Question: My indexed data don't have a photo, so I don't want to show a photo, I only want the title and description:

I have tried to set:
attributes.thumbnailData = nil
But it stil shows this blank image.
'''
static func setupSearchableContentForSpotlight() {
let realm = try! Realm(configuration:Constants.realmConfigration.wordsConfigration)
var words: Results<Word>!
words = realm.objects(Word.self)
var searchableItems = [CSSearchableItem]()
words?.forEach { word in
let attributes = CSSearchableItemAttributeSet(itemContentType: kUTTypeData as String)
attributes.title = word.defination
attributes.contentDescription = word.meaning
attributes.thumbnailData = nil
let searchableVegetable = CSSearchableItem(uniqueIdentifier: nil, domainIdentifier: nil, attributeSet: attributes)
}
CSSearchableIndex.default().indexSearchableItems(searchableItems) { (error) -> Void in
print("indxing completed")
UserDefaults.standard.set(true, forKey: "spotLightIndexed")
if let error = error {
print(error.localizedDescription)
}
}
}
'''
I expect to for example the result to be with only:
exams
lms
without this blank image.
note: the app already has display icons.
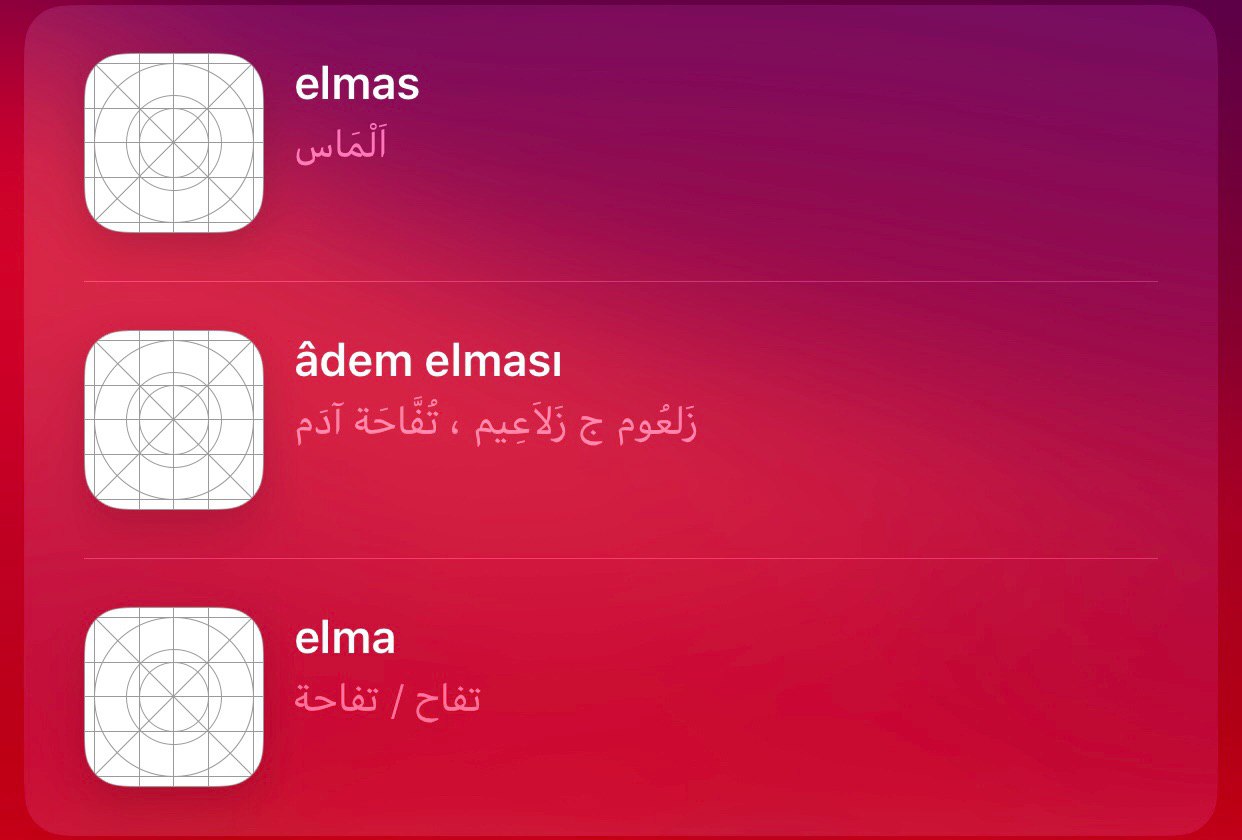
Answer: The problem solved by restarting my iPhone.
if you are dealing with CoreSpotlight, restaurant your iPhone after significant changes.